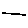
Label: line